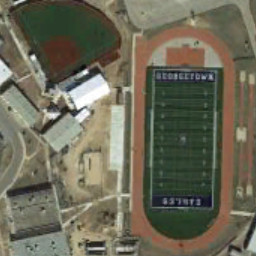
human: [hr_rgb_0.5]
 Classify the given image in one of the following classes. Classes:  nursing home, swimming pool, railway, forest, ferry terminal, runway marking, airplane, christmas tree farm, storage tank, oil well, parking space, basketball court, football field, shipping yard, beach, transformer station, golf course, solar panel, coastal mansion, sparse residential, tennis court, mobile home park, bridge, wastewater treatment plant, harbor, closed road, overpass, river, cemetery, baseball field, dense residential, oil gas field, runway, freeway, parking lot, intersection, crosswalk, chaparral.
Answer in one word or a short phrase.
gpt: football field